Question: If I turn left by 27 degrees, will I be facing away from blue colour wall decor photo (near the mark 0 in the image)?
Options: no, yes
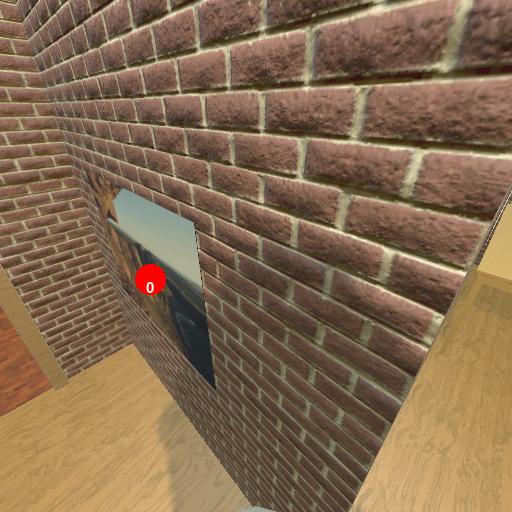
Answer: no